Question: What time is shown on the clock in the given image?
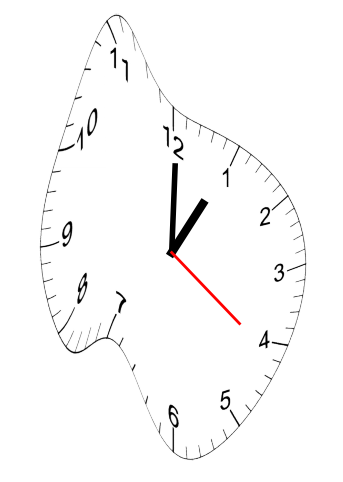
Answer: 01:00:21